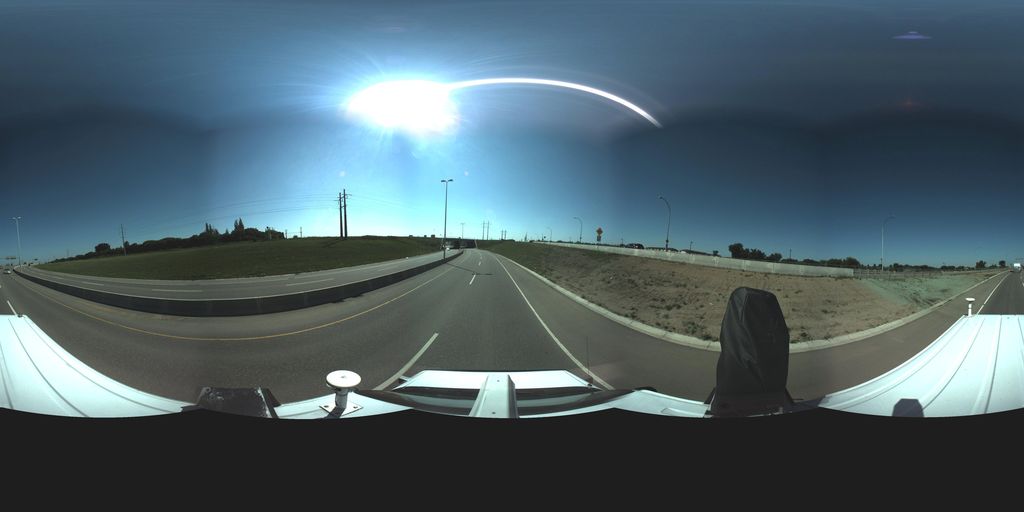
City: saskatoon